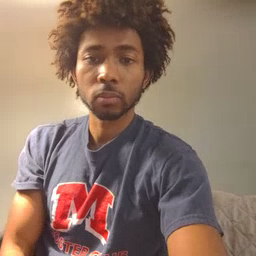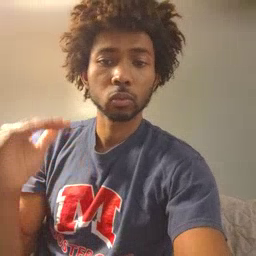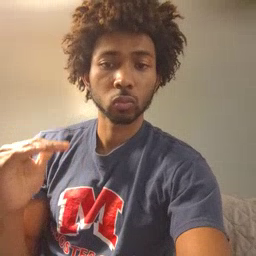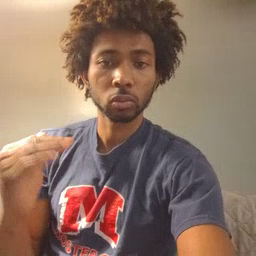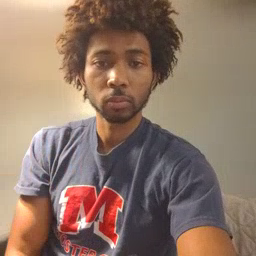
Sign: child